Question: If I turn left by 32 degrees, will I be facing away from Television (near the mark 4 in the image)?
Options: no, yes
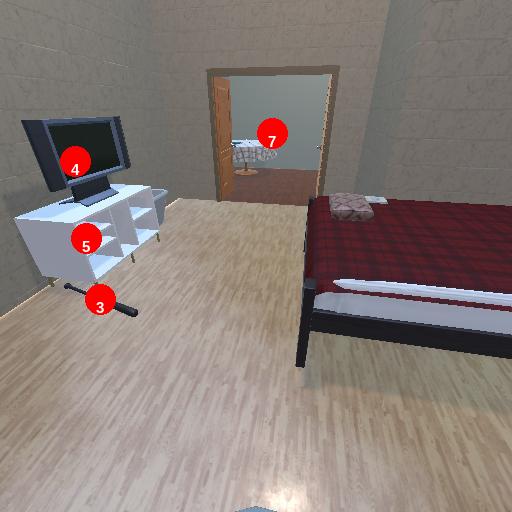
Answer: no